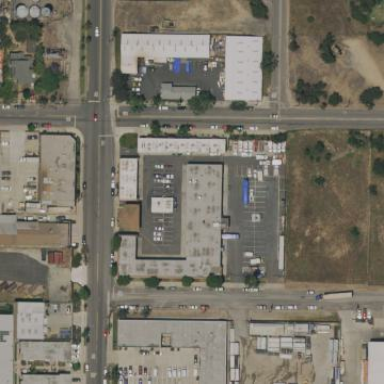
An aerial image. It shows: Commercial building.